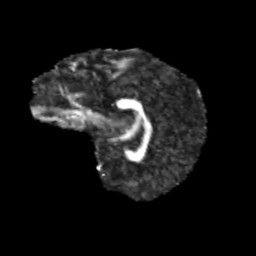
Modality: FA
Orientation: sagittal
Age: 9
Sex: female
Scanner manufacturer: siemens
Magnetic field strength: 3 T
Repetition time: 3.8 s
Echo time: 0.07 s